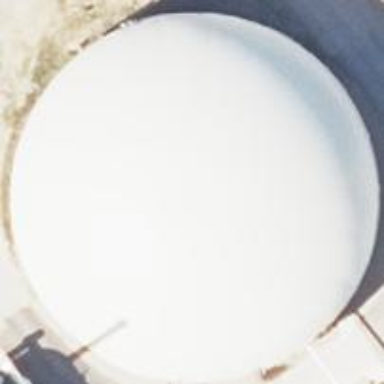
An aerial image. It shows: Digester building.